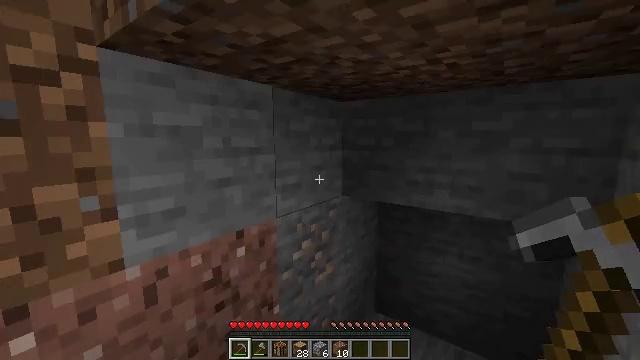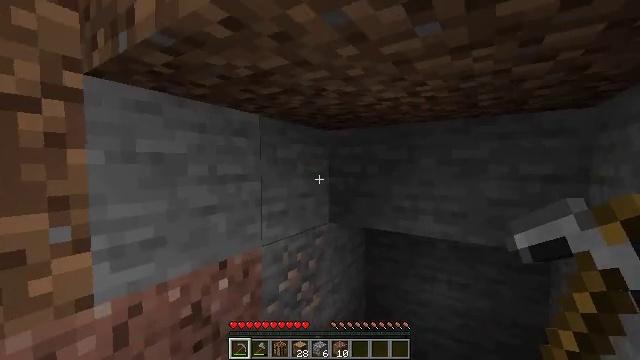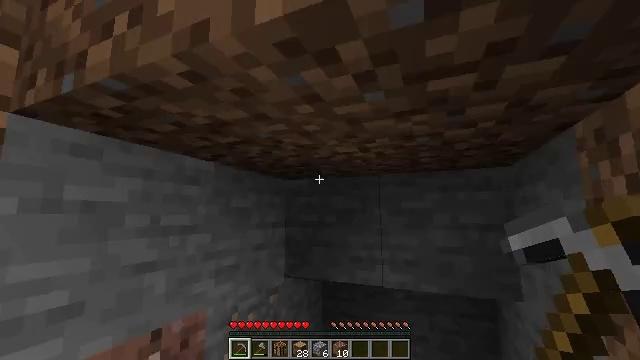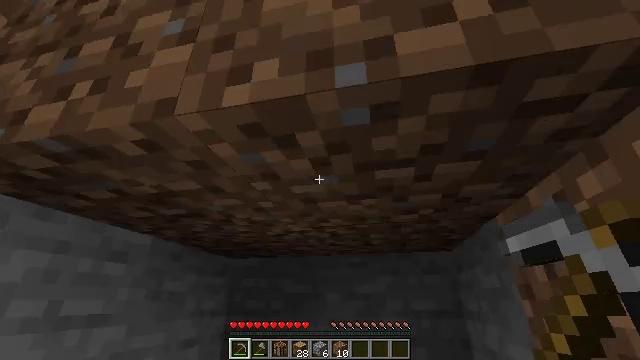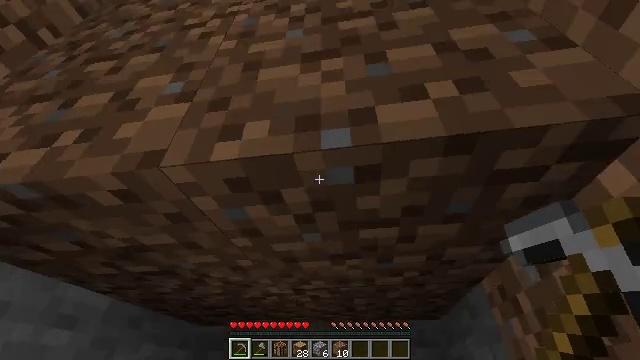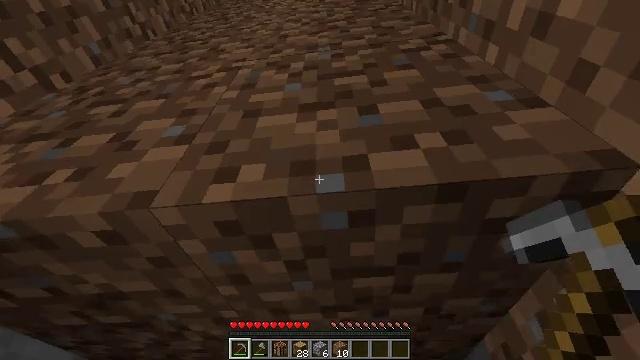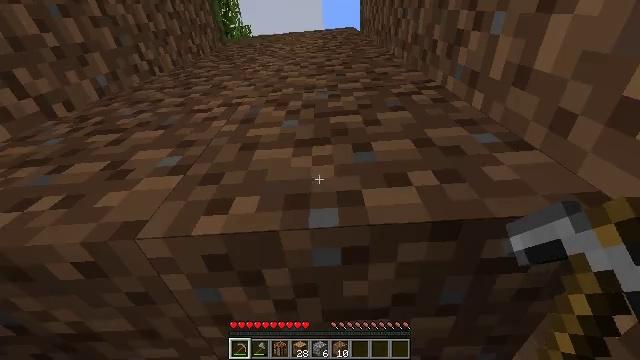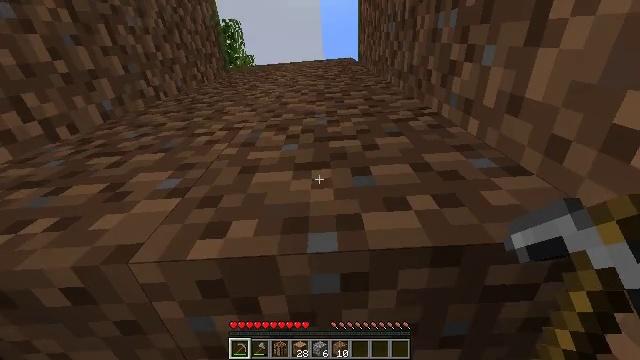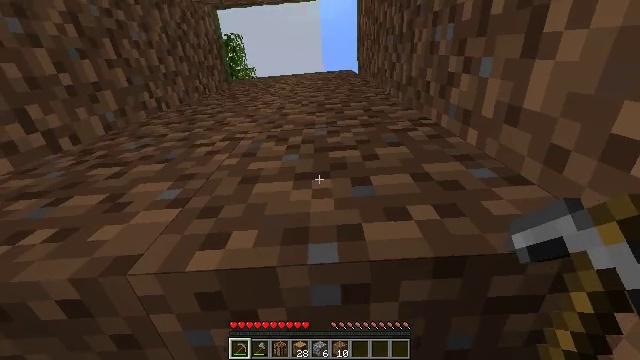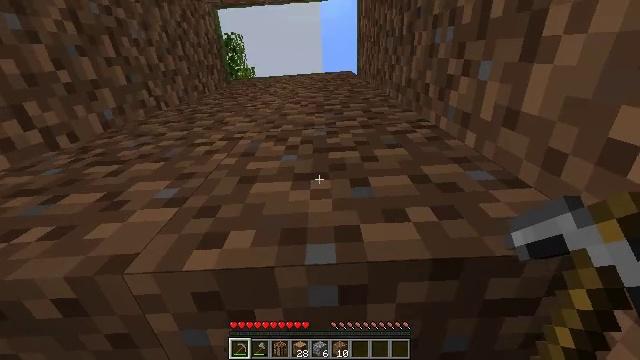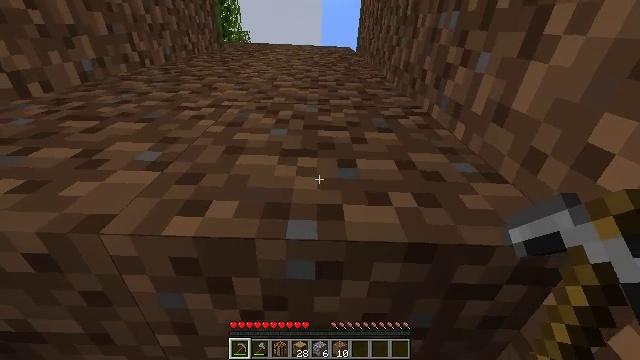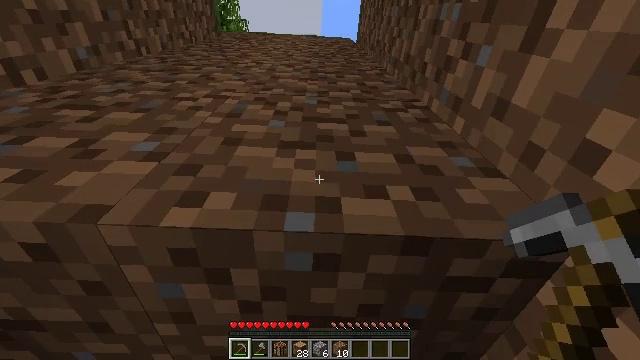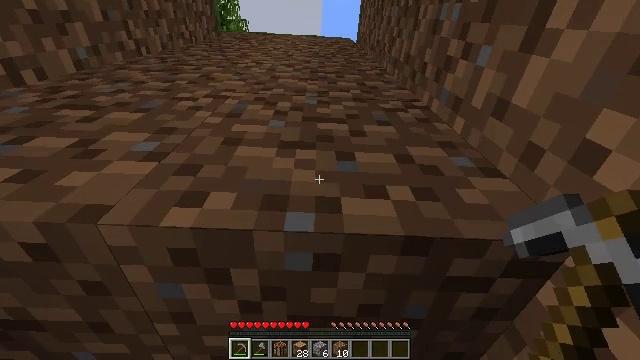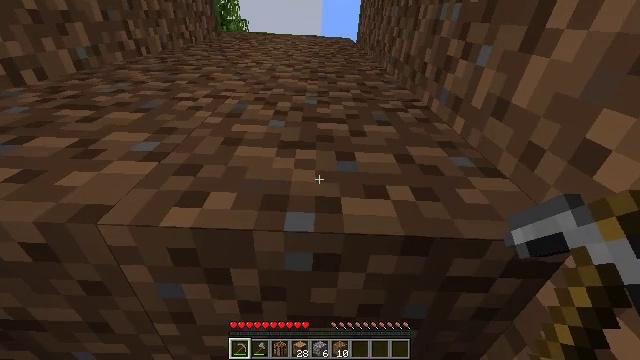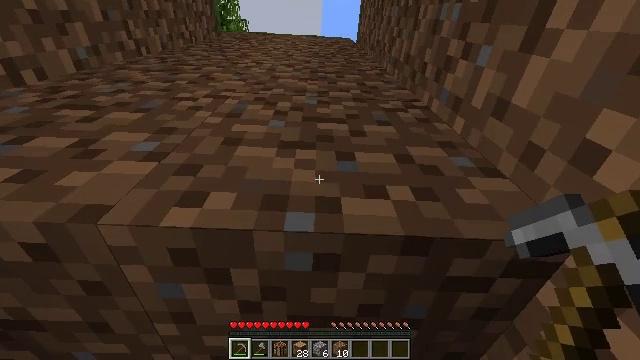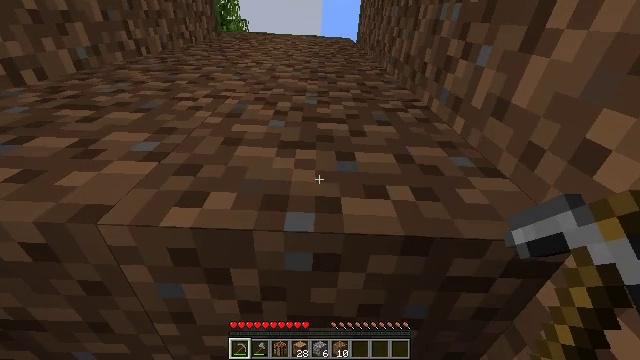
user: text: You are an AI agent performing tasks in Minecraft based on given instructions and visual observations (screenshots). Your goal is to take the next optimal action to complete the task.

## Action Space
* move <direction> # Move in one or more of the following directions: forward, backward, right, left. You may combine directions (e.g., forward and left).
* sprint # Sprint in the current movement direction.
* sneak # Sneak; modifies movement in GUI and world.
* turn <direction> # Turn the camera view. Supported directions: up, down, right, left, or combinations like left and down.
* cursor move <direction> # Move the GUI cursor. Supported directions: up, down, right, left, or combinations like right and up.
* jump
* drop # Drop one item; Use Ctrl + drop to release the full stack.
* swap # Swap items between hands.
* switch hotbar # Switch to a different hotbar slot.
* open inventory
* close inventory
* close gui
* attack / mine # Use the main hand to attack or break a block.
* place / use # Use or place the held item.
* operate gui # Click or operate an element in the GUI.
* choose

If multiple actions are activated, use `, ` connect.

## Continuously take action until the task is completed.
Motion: motion action
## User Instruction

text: Collect granite for building materials.
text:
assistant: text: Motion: turn right and up
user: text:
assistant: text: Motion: turn right and up
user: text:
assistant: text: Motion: turn right and up
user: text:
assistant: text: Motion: turn right and up
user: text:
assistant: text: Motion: turn right and up
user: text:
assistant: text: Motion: turn right and up
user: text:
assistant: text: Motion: turn up
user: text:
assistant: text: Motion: turn up
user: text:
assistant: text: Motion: no_op
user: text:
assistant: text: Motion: turn right and down
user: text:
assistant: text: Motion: turn down
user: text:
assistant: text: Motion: no_op
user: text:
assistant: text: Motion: no_op
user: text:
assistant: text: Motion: no_op
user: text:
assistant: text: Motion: no_op
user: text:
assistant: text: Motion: no_op
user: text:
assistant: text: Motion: no_op
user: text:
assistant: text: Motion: no_op
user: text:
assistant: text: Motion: no_op
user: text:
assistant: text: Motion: turn up
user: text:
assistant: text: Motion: turn right and up
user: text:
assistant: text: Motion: turn up
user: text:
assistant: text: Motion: turn up
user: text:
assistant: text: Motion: turn up
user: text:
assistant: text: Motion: no_op
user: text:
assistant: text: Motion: no_op
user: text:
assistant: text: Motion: no_op
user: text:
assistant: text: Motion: turn left and down
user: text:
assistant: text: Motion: turn left and down
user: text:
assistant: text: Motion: turn left and down